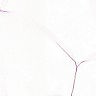
Metastatic tissue present: no